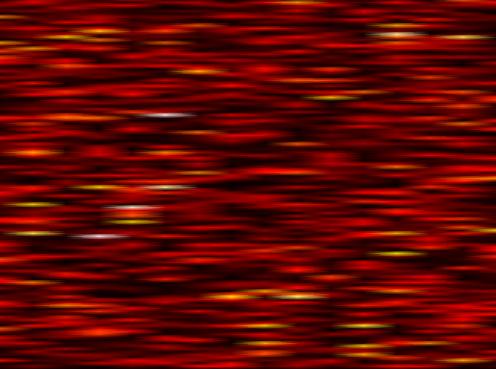
Label: OFDM